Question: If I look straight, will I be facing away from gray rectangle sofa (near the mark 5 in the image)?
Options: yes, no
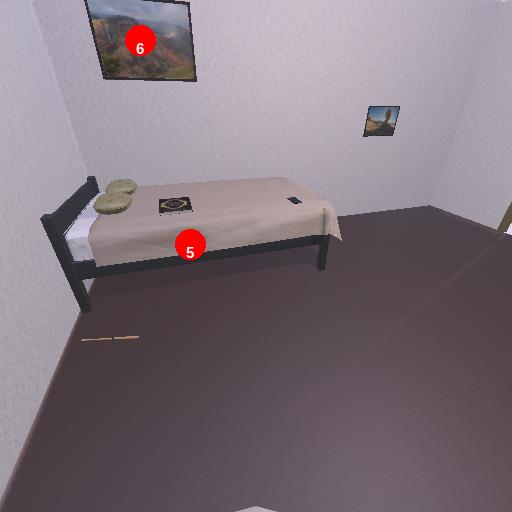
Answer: yes